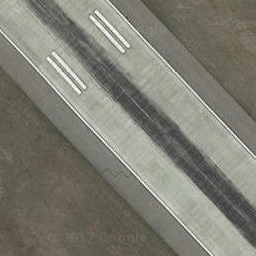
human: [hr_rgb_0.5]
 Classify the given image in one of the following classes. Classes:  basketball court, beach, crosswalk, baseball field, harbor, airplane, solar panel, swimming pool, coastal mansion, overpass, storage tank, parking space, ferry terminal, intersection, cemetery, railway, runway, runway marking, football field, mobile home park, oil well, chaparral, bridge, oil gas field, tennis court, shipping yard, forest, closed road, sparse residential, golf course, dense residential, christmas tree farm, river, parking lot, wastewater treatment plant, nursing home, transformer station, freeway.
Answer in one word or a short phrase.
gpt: runway